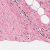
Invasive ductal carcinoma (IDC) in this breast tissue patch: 0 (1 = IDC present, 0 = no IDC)